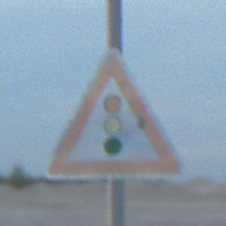
Verkehrszeichen: Lichtzeichenanlage
Umgebung: Outdoor, Beach
Tageszeit: SunriseSunset
Wetter: PartlyCloudy
Licht: Natural
Jahreszeit: NotSpecified
Kontrast: LowContrast